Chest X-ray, PA view. Patient: 45 years old, sex M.
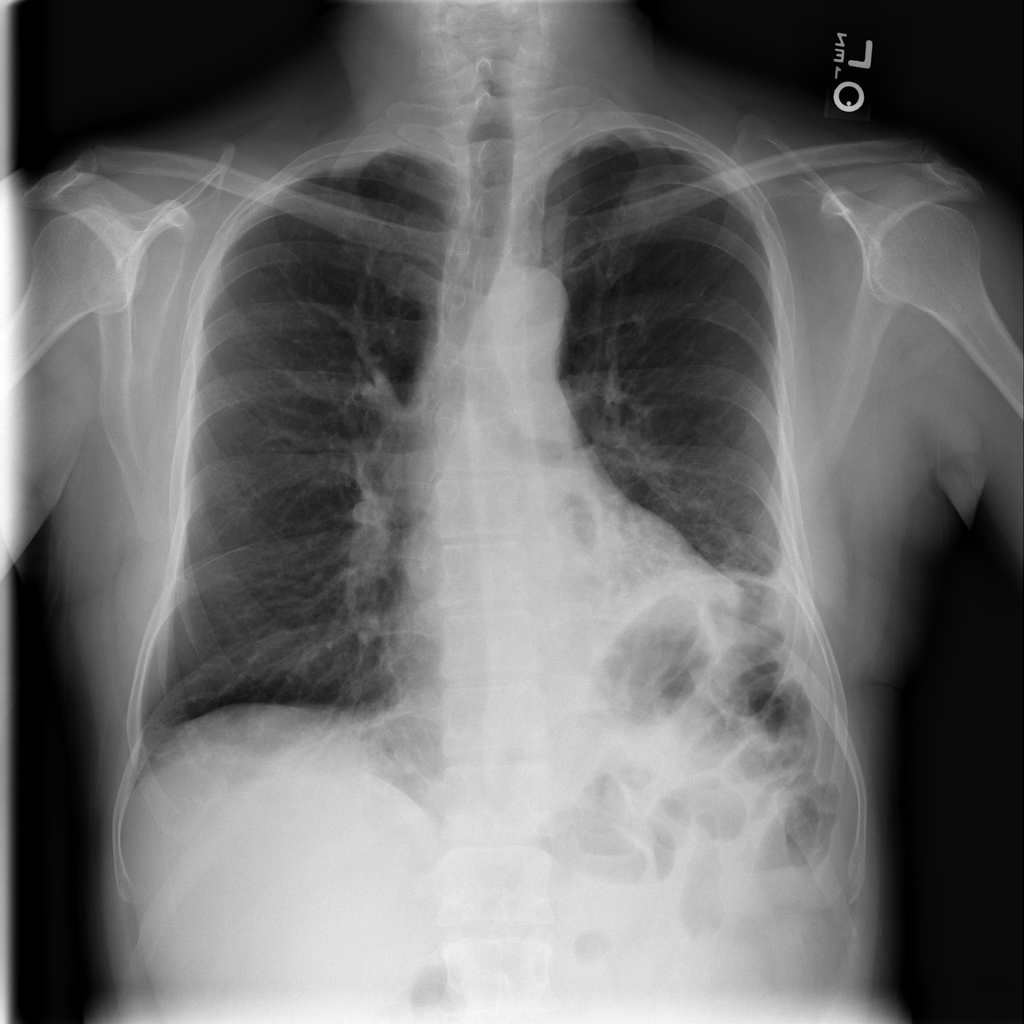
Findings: Fibrosis, Infiltration